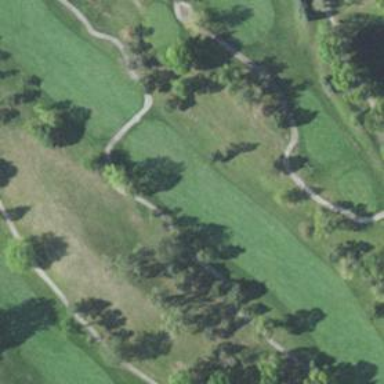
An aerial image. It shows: Golf hole.